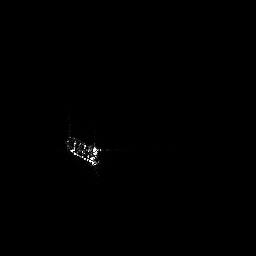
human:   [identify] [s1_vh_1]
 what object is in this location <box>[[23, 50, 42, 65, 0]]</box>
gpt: <ref>1 large ship at the center</ref>